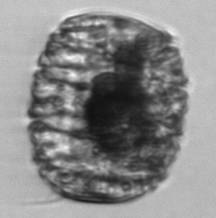
Label: Polykrikos